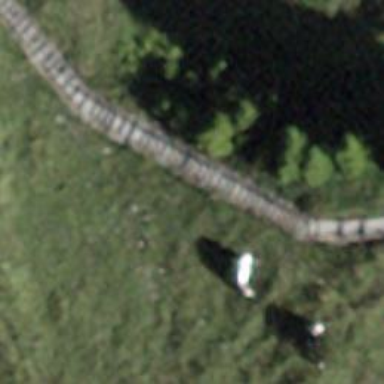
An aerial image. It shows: Stairway road suitable for hiking. The backcountry hike trail has steps.